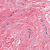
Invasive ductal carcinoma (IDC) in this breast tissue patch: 0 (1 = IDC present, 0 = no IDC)